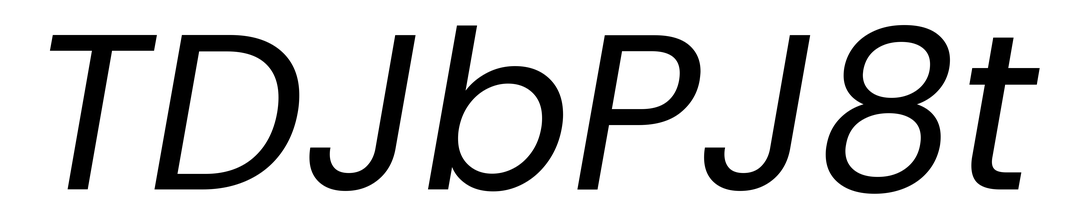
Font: Poppins-Italic